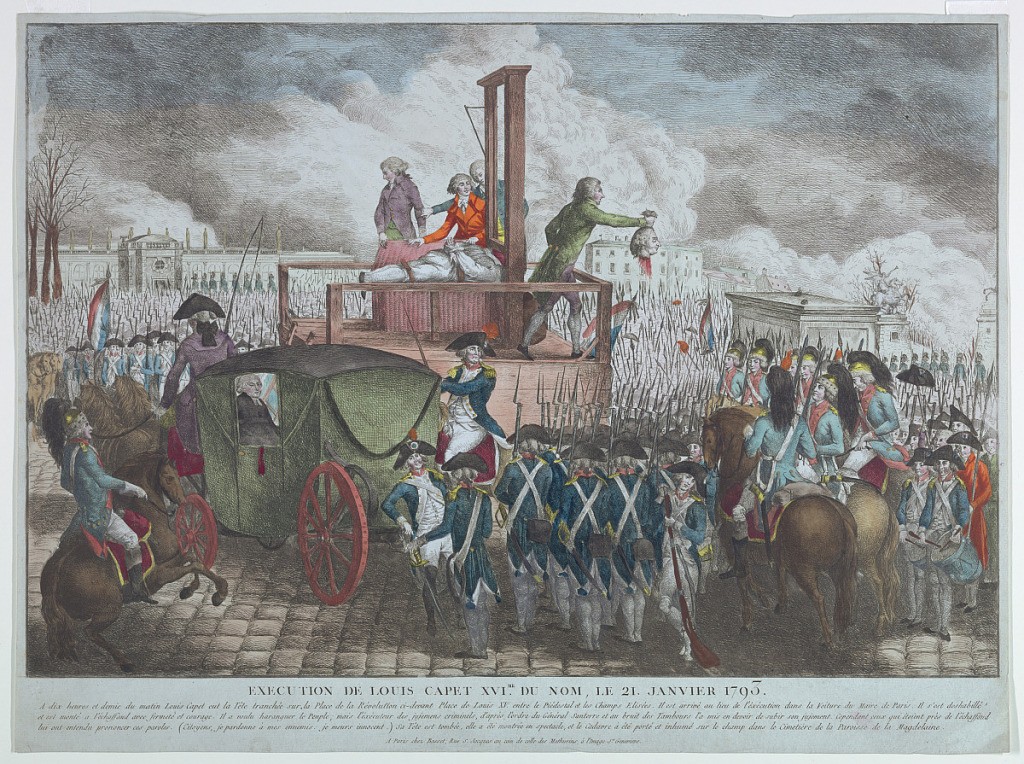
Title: Execution of King Louis X
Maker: Paul-André Basset
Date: ca. 1793
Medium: Hand-colored etching Support: off-white laid paper
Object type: Print
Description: Horizontal format; before the crowd assembled in the Place Royale, the executioner holds aloft the severed head of the King.